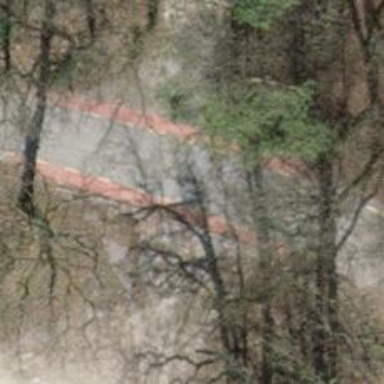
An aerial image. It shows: Unclassified road with asphalt surface. It has designated cycle lane.